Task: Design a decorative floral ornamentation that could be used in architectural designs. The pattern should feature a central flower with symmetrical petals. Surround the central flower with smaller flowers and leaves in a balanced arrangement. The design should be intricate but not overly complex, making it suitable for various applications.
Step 1758:
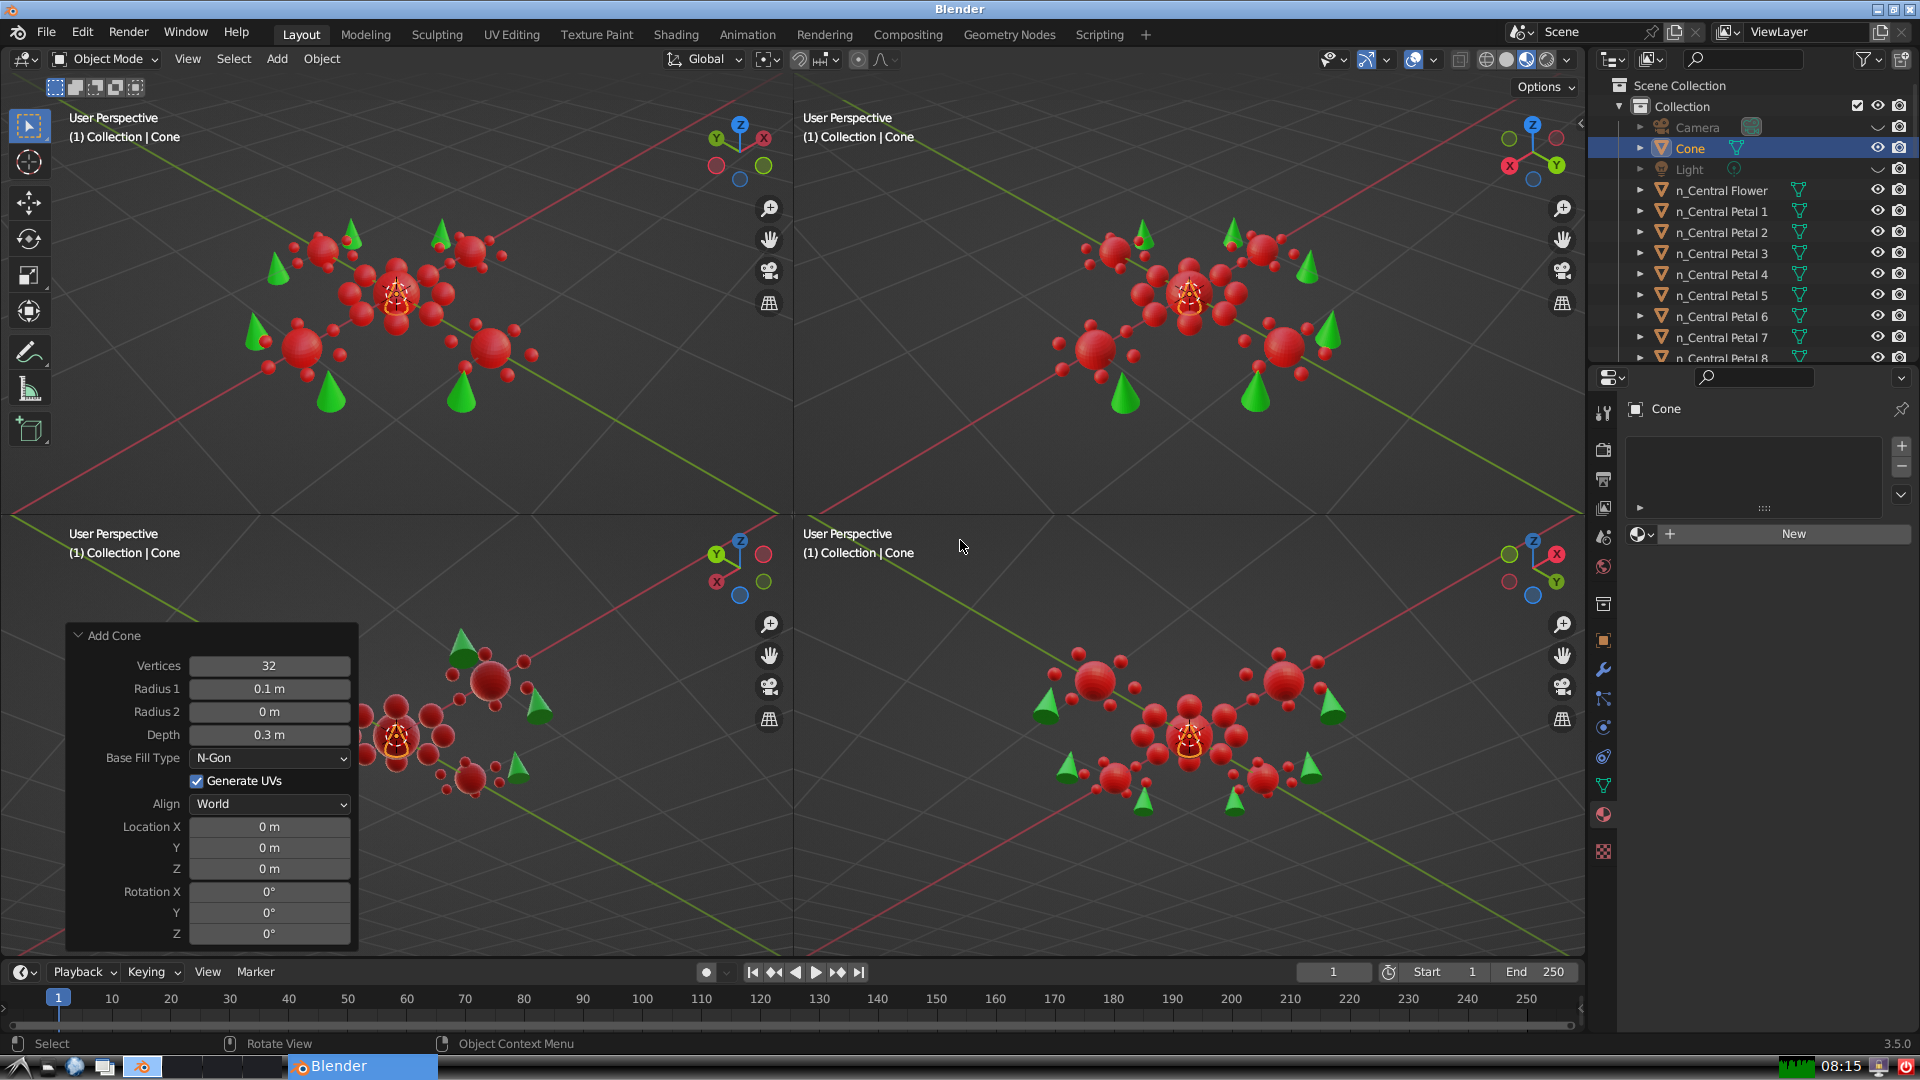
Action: {"mouse_move": [270, 735]}